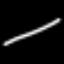
Label: line